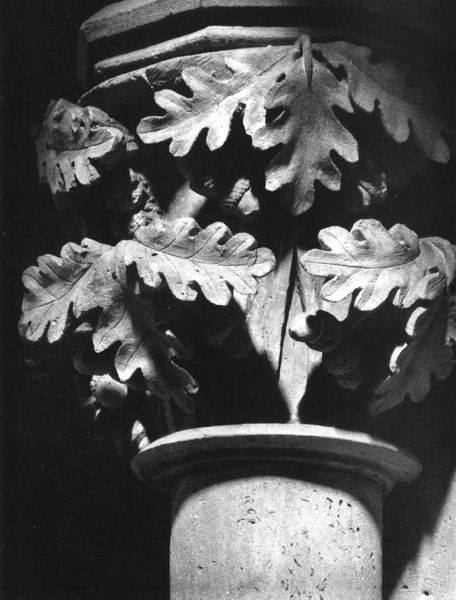
Titel: Naumburg, Dom
Standort: Naumburg (EU - D - Sachsen-Anhalt)
Schlagwörter: baum, blätter, dunkel, laub, schatten, grau, licht, marmor, schmuck, schwarz, säule, blüte, ornament, stein, blatt, pflanze, rund, ranken, skulptur, topf, detail, verzierung, metall, bronze, foto, zinn, form, schwarz weiß, lorbeer, kapitell, ahorn, eiche, eichenblatt, korinthisch, kapitel, eichenlaub, eichenblätter, läule, duznkel, kapitäl, kapitäll